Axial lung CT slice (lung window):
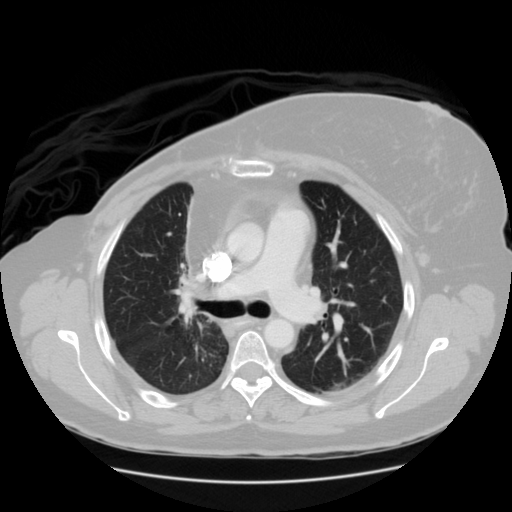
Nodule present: no